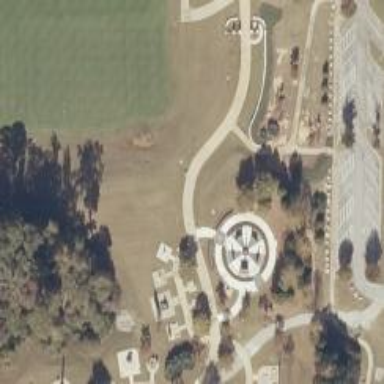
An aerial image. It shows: Historic memorial.